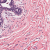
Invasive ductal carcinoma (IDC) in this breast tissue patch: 0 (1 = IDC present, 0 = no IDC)